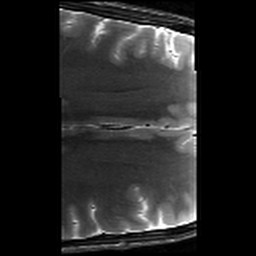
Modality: T2w
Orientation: axial
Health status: healthy
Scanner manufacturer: siemens
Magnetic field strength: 3 T
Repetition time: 8.02 s
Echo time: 0.08 s